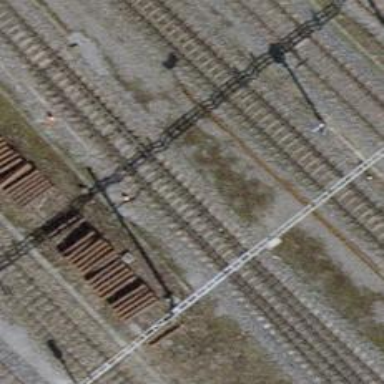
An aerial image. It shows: Railway switch.